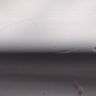
Metastatic tissue present: no